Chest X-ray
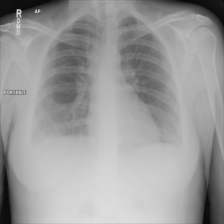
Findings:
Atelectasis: negative
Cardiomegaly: negative
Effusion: negative
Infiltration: negative
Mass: negative
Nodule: negative
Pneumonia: negative
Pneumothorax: negative
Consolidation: negative
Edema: negative
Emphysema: negative
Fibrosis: negative
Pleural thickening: positive
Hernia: negative